Interaction volume radius: 5 \u00c5
Interaction volume height: 20 \u00c5
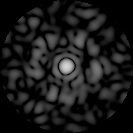
Disorder parameter: 0.8307